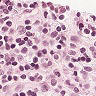
Metastatic tissue present: no